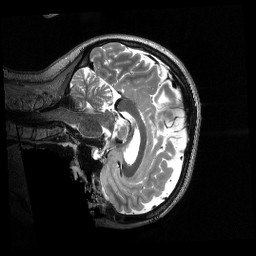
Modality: T2w
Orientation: sagittal
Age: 28
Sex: female
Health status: healthy
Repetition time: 3.2 s
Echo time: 0.563 s